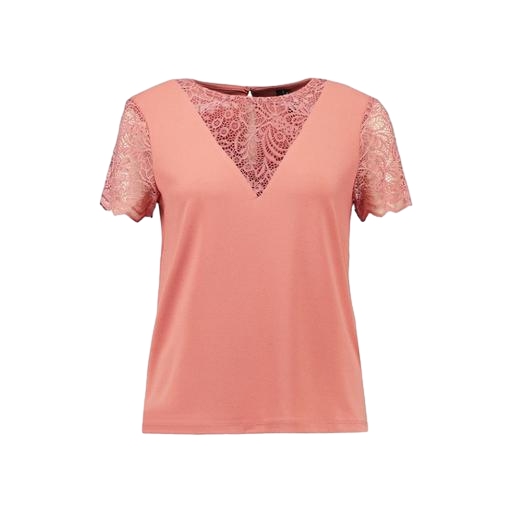
lace-yoke t-shirt, short-sleeve top only macy, pink lace-accented top, white background